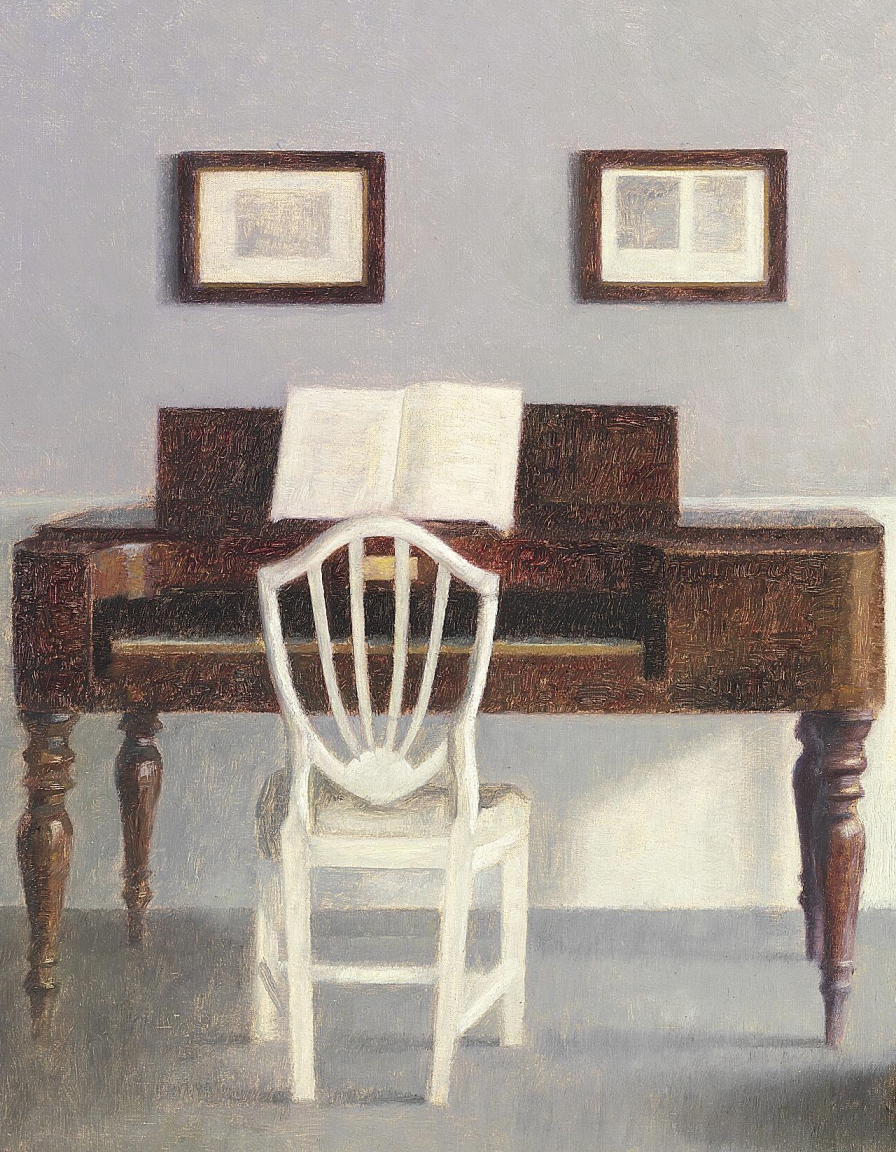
interior painting, wide, soft diffused light, room with dark wood piano and open sheet music, white spindle-back chair in foreground, two framed pictures on pale grey wall, grey floor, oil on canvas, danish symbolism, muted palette